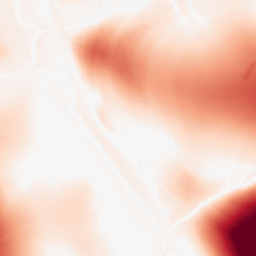
Category: morphological
Decomposition family: tophat
Decomposition parameters: size: 100
mode: white
Upsampling method: cubic_catmull_rom
Upsampling parameters: scale: 2
Upsampling scale: 2